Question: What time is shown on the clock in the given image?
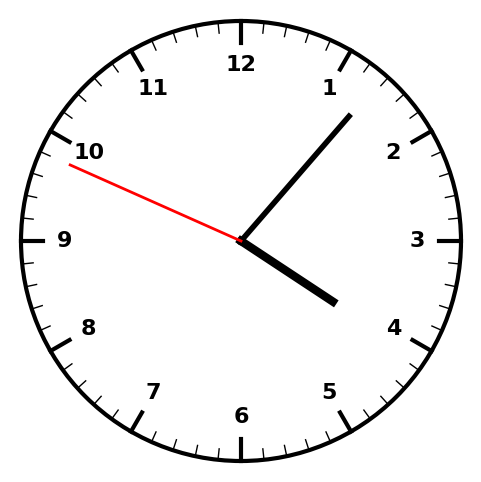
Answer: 04:06:49